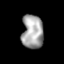
Tissue: lung
Cell type: Others
Senescence score: 0.1945
Nuclear area (px): 706
Mean DAPI intensity: 165.14